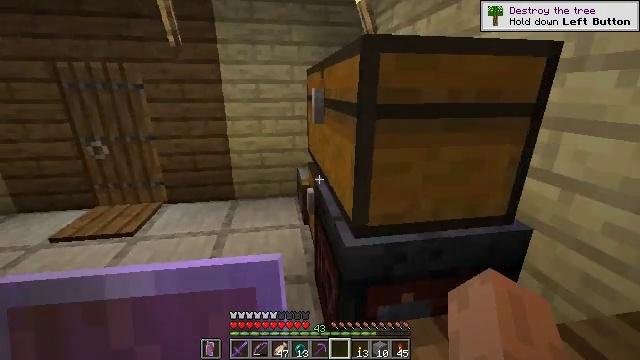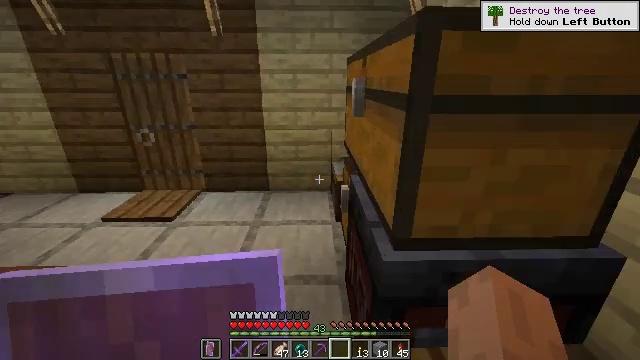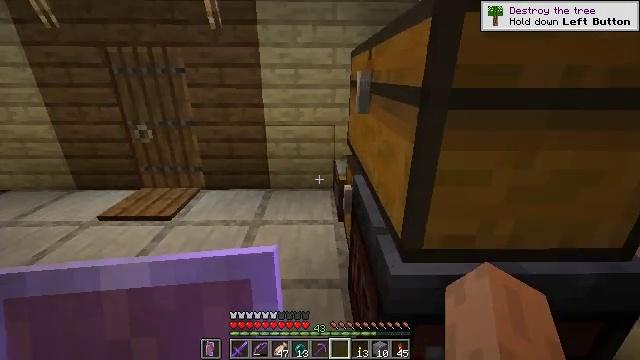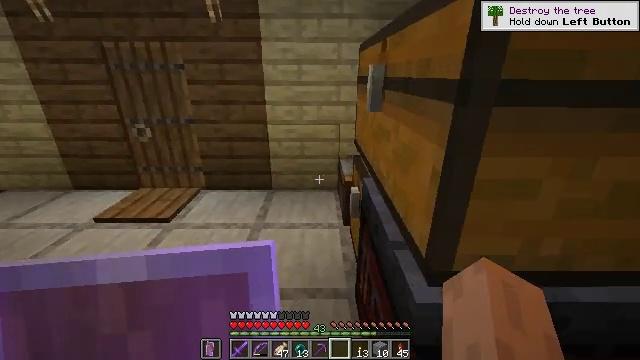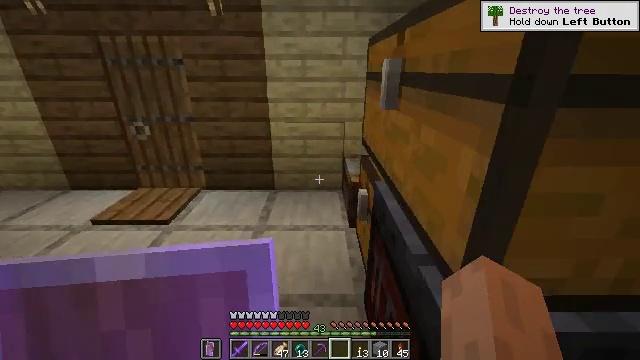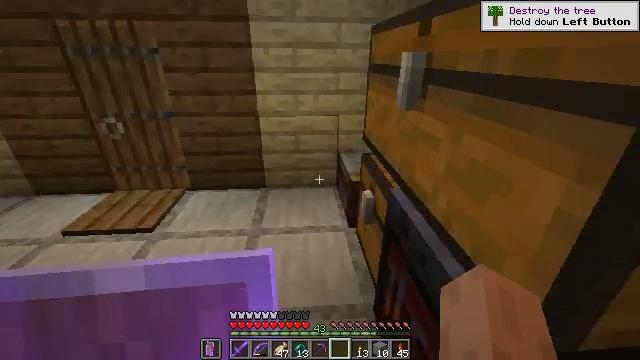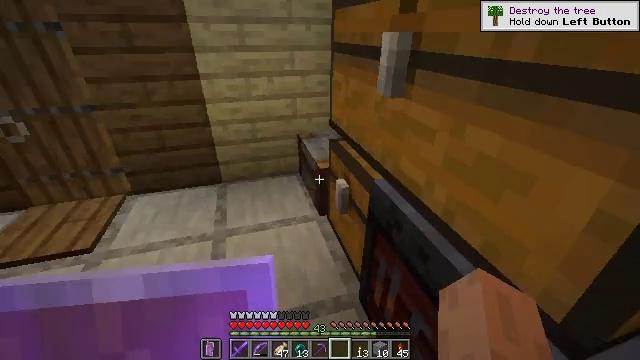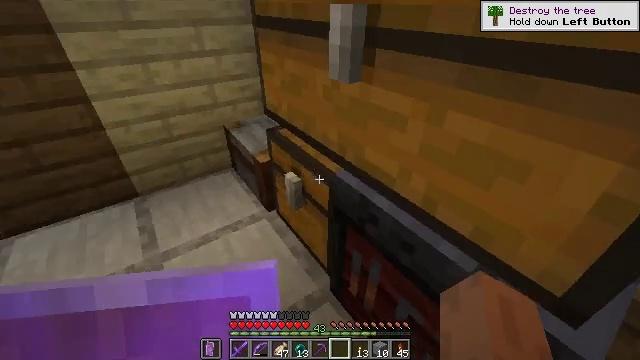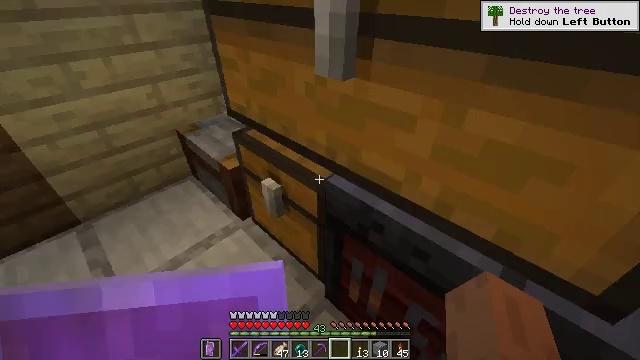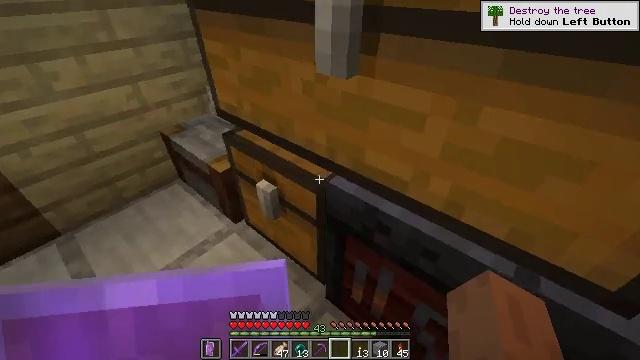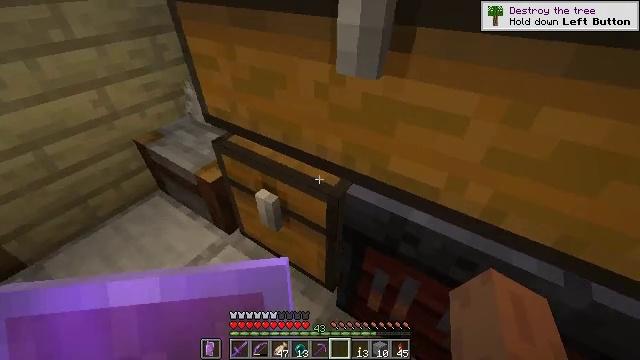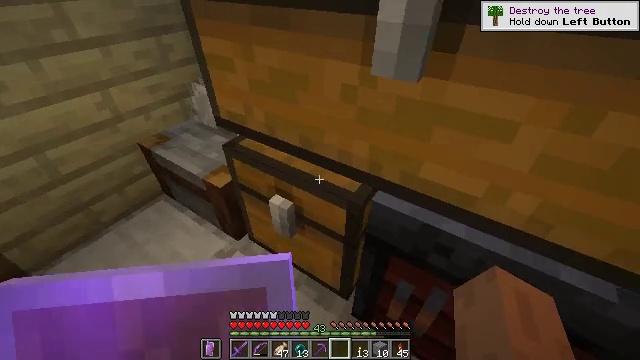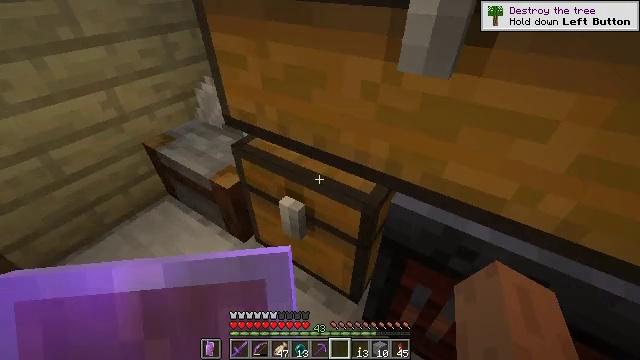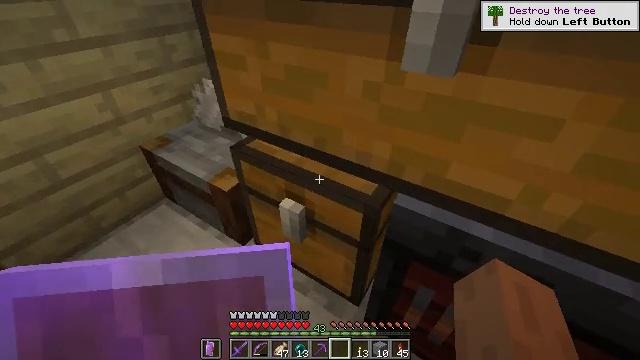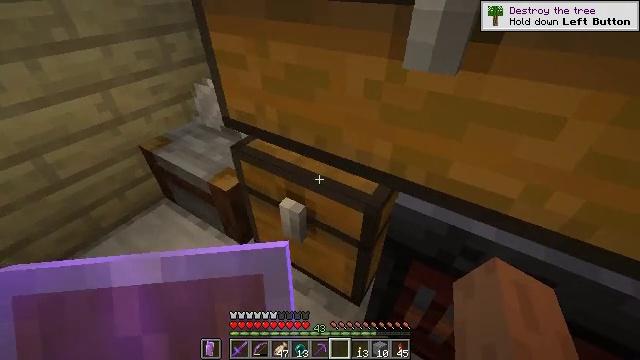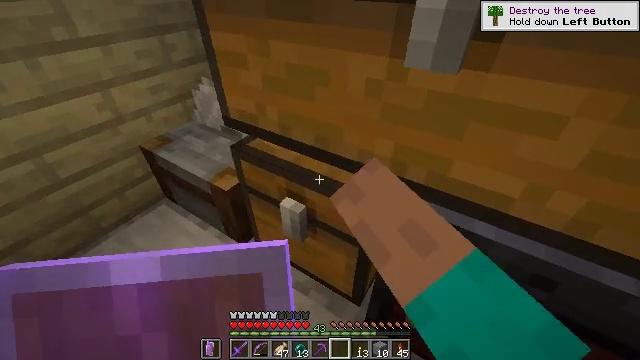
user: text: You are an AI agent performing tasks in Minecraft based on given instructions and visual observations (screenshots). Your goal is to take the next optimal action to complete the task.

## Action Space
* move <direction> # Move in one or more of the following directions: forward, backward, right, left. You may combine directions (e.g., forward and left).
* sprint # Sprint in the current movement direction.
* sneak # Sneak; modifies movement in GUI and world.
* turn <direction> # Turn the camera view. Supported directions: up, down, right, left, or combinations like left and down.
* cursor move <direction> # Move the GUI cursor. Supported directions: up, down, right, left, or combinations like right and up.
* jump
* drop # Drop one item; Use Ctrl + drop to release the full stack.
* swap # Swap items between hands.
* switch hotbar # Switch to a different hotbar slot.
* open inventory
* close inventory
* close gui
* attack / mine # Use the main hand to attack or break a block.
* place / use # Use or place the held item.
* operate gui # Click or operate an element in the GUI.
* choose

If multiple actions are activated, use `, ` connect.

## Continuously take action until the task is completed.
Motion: motion action
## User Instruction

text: Combat the slime.
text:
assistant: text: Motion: move forward and move right, turn left and down
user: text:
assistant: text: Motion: move forward
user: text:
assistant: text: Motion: move forward and move left
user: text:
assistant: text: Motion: move forward and move left
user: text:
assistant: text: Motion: move forward and move left, turn right and down
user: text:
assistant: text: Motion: move forward and move left, turn right and down
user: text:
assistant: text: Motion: move forward and move left, turn right and down
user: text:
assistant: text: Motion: move forward and move left, turn right and down
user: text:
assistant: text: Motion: move forward and move left, turn right and down
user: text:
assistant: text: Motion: turn right and down
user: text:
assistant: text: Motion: no_op
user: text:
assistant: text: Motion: no_op
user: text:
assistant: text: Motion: no_op
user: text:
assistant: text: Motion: use / place
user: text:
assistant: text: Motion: use / place
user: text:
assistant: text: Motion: use / place
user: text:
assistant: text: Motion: no_op
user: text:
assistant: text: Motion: no_op
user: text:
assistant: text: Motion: no_op
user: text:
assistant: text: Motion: no_op
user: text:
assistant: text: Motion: no_op
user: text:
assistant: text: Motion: no_op
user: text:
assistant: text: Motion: no_op
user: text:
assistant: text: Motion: no_op
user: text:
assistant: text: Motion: cursor move down
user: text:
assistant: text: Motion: cursor move down
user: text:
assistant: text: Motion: cursor move down
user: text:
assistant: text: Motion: no_op
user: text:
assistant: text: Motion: cursor move right and down
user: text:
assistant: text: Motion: cursor move right